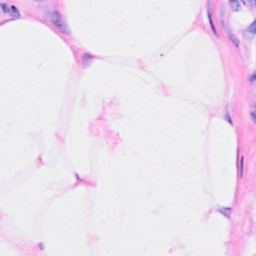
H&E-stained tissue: Breast